Question: I'm trying to add a reference to System.Transactions in a C# Visual Studio 2012 project, but System.Transactions isn't available among the framework assemblies, as you can see for yourselves in the below screenshot:

Does anyone know why System.Transactions would be unavailable to me? How can I make it reappear?
Fixed the screenshot, thanks Marc!
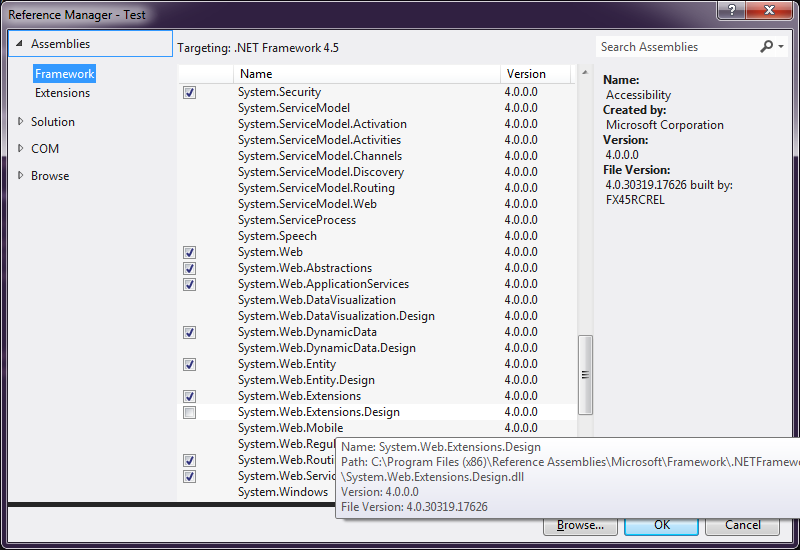
Answer: There was a Microsoft Connect entry posted for this, which had a comment suggesting that you can browse for it. The path given is:
> C:\Program Files (x86)\Reference Assemblies\Microsoft\Framework\.NETFramework4.5\System.Transactions.dll